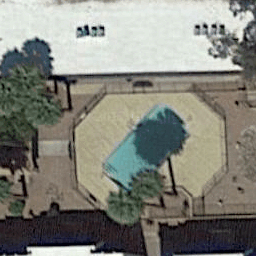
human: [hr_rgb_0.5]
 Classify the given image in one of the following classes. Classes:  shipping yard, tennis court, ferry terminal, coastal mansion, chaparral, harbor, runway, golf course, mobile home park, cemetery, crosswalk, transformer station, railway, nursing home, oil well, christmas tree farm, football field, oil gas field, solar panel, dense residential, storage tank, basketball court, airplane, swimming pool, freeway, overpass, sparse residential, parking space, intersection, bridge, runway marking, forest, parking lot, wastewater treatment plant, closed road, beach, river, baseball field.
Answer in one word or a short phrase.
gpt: swimming pool